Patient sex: M
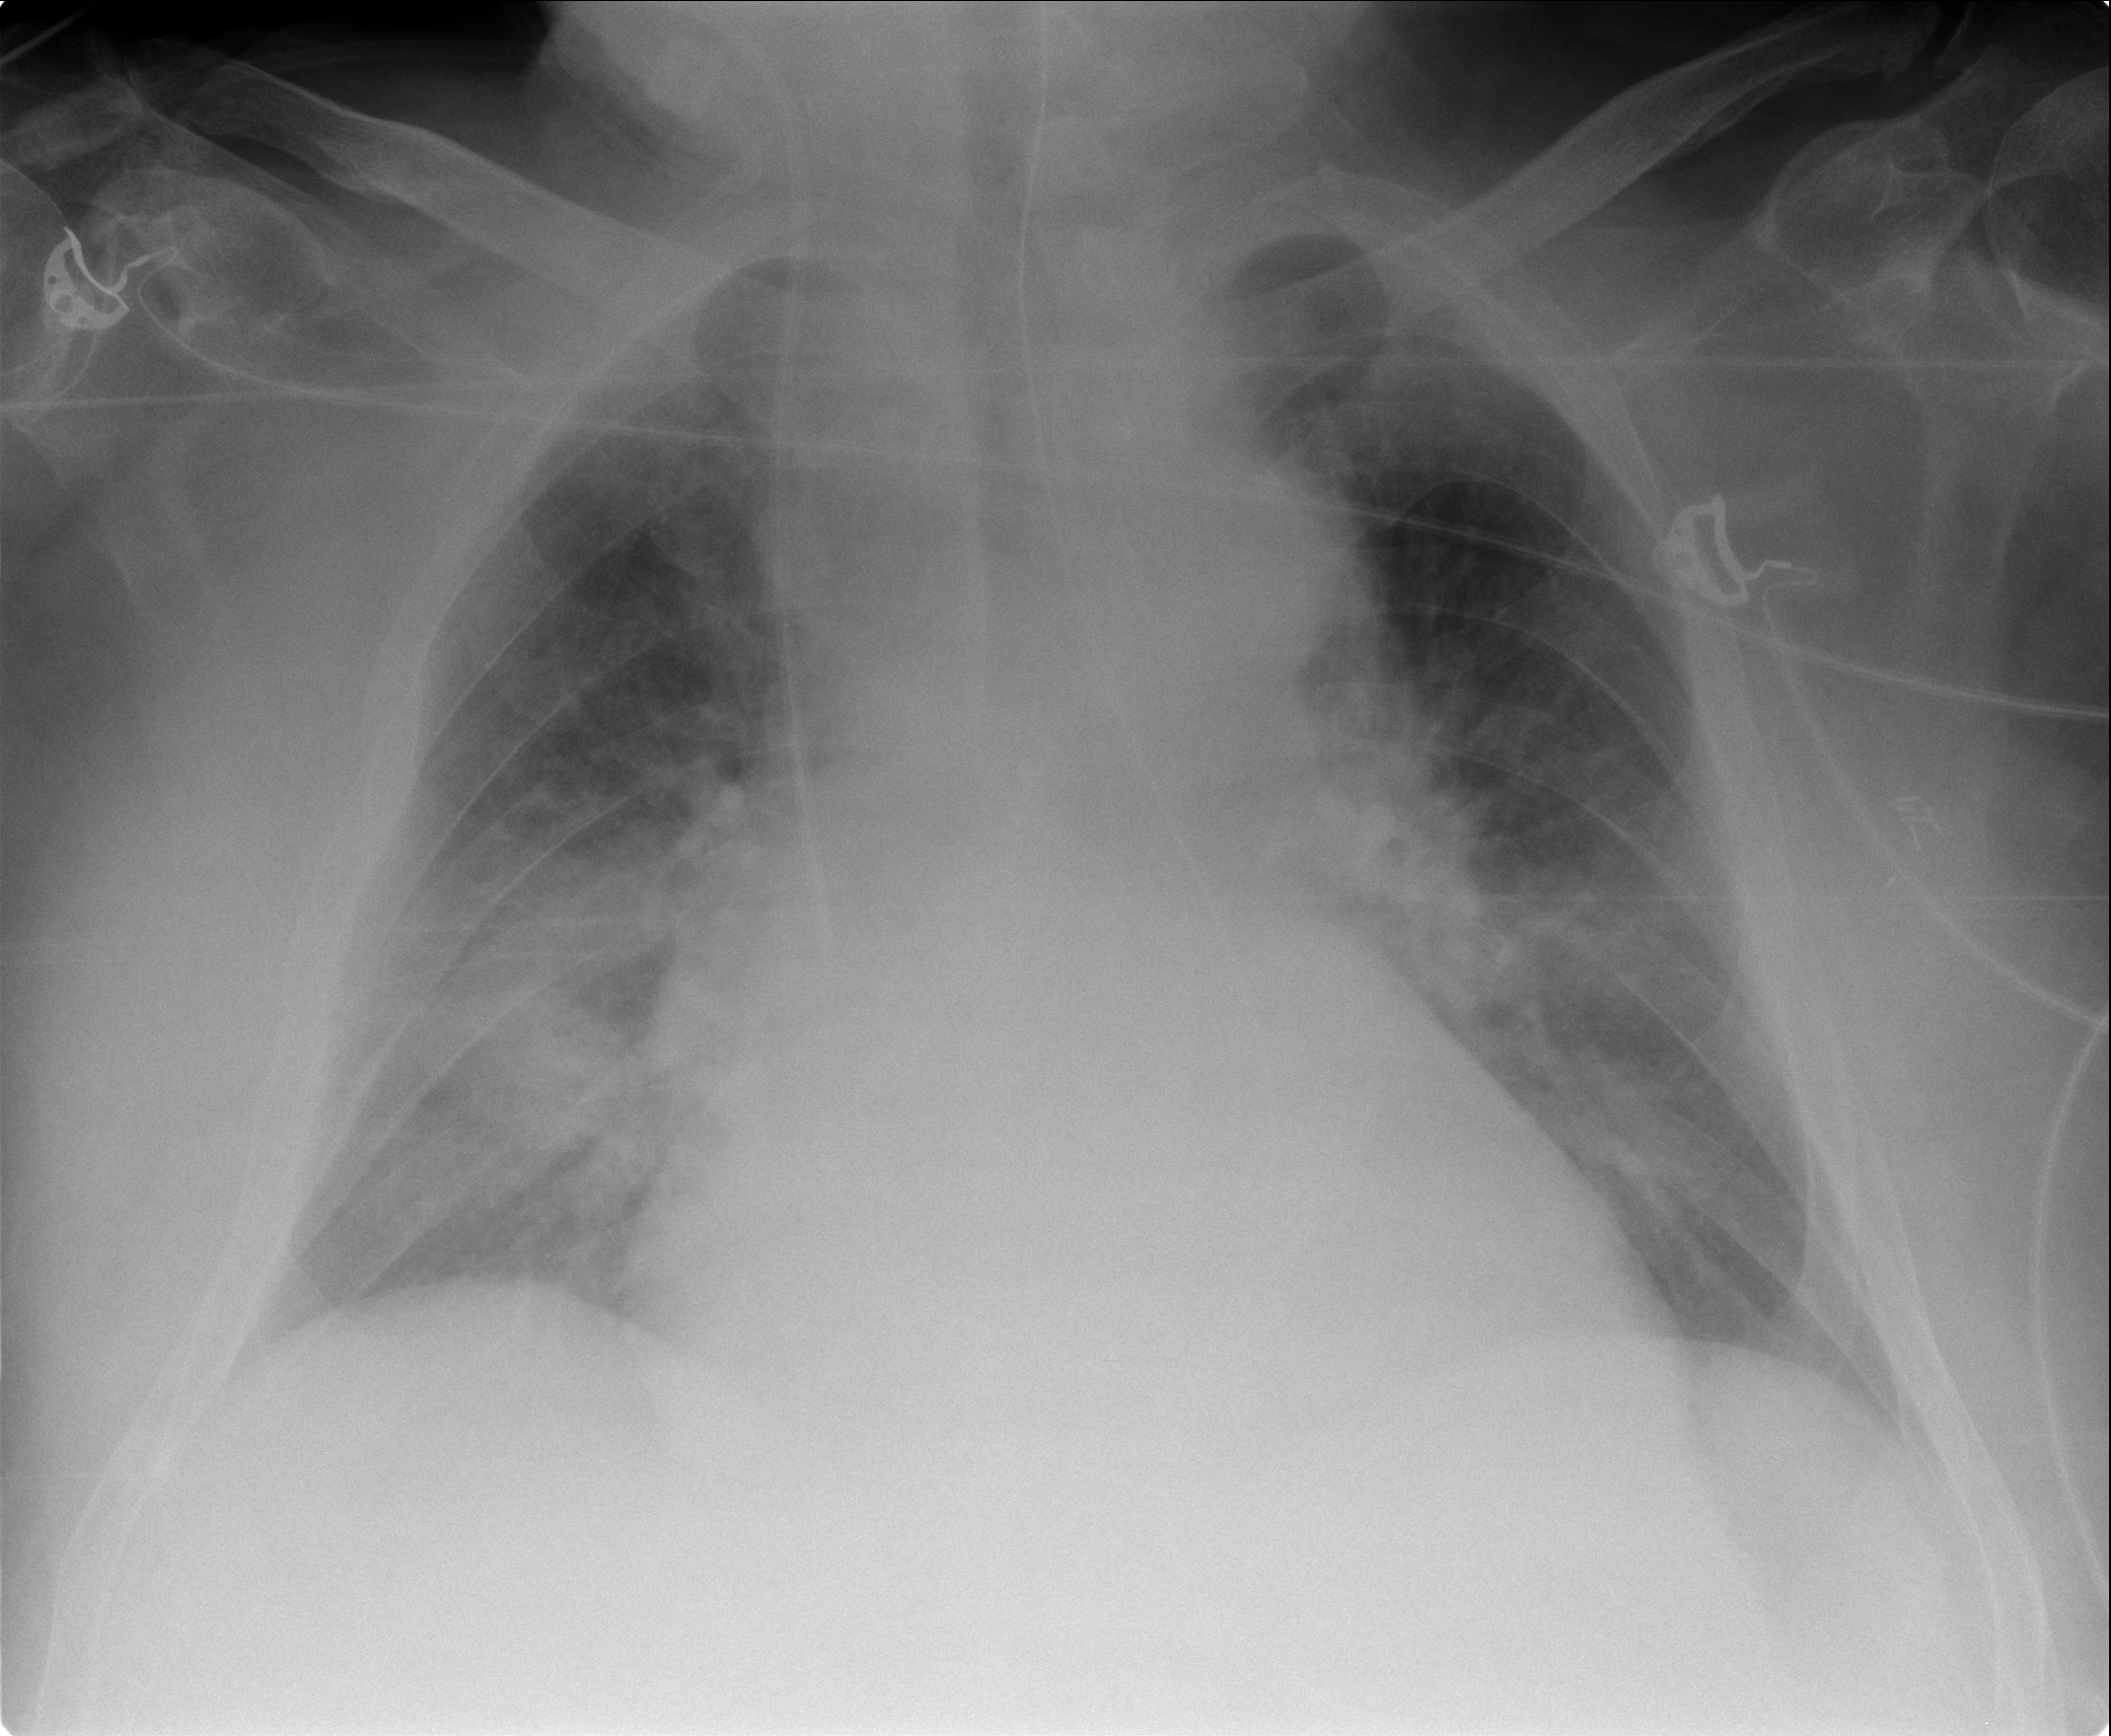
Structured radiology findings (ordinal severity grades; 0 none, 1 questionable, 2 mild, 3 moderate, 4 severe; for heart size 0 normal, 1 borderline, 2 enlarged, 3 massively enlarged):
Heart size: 2
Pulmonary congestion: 2
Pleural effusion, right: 0
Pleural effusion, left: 0
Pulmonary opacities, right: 3
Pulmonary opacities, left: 2
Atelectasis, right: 2
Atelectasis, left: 2